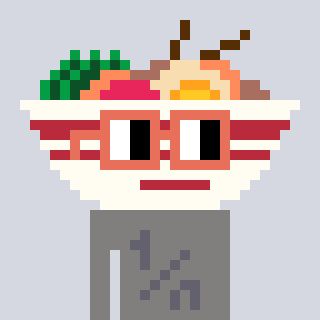
a pixel art character with square orange glasses, a noodles-shaped head and a bluegrey-colored body on a cool background